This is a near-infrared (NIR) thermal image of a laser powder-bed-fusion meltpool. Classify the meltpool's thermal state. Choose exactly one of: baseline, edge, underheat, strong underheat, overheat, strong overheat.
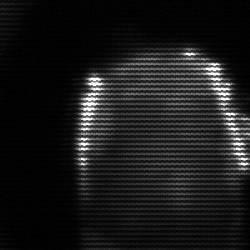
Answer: baseline